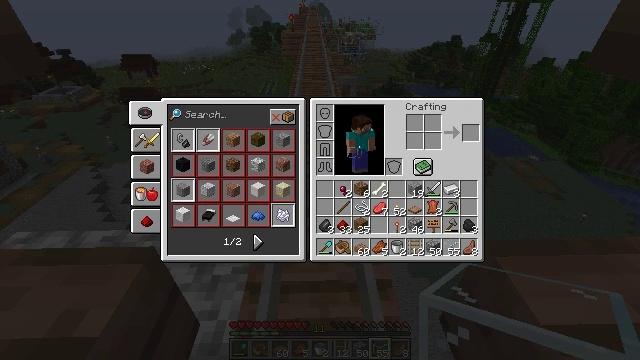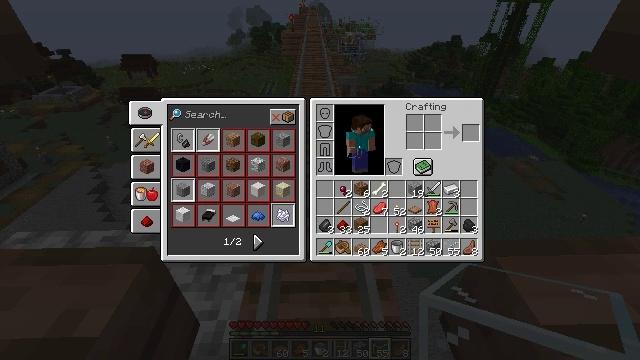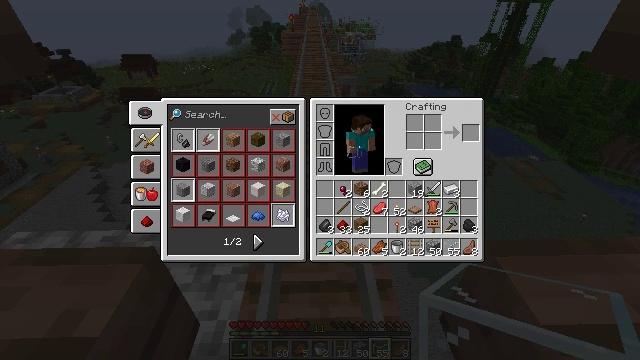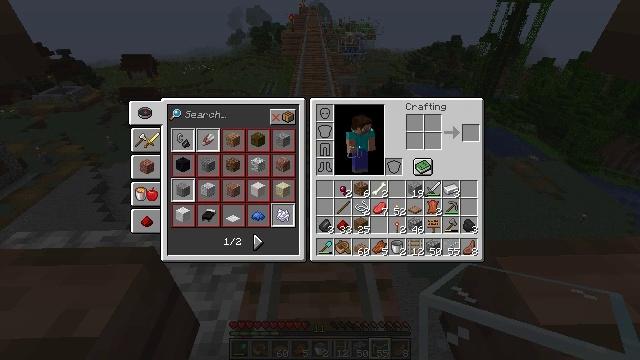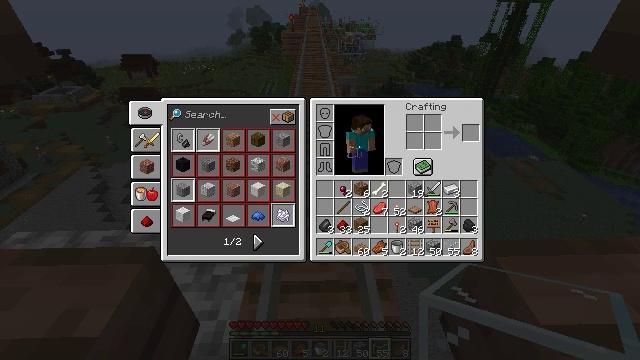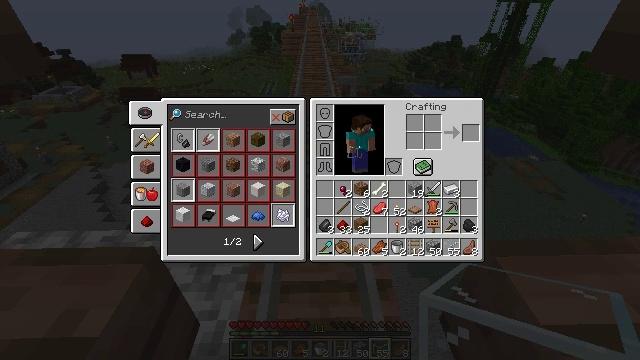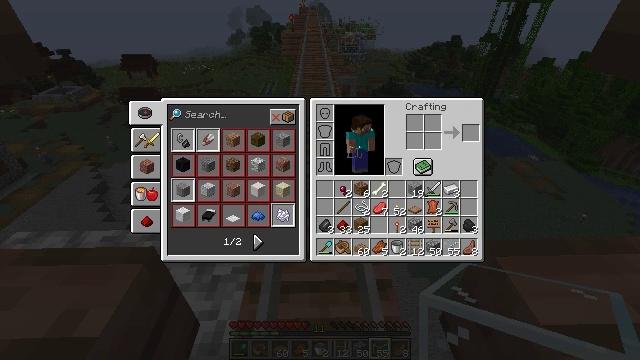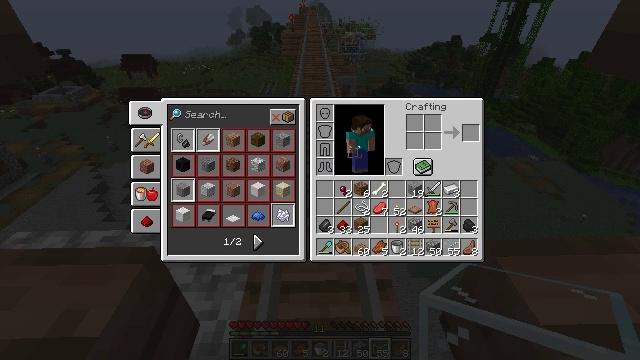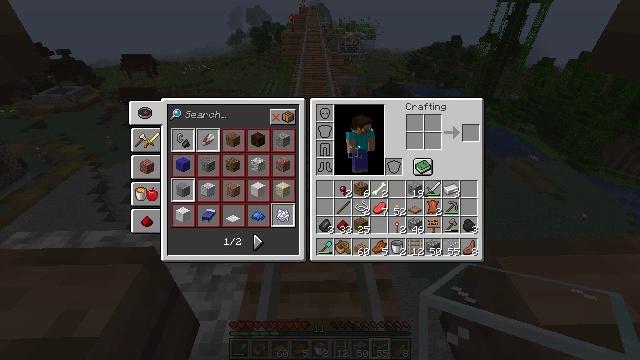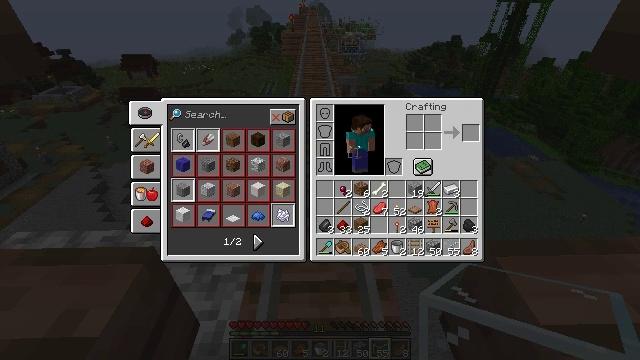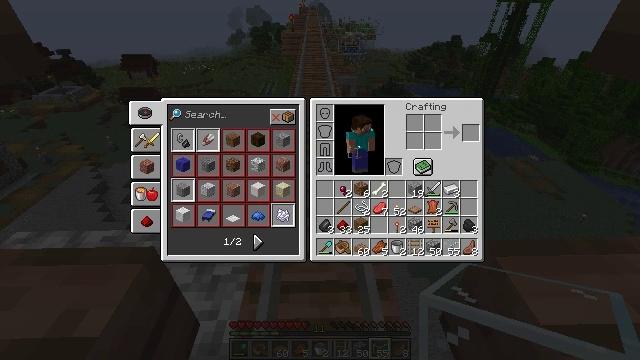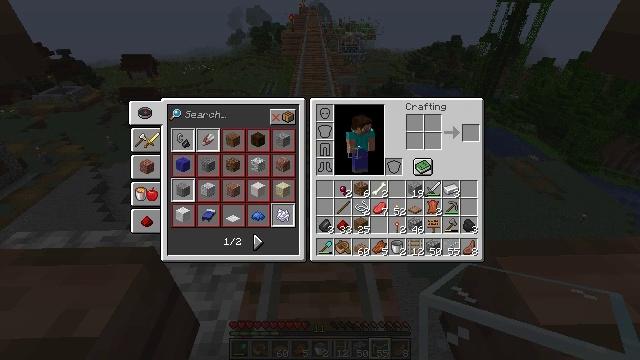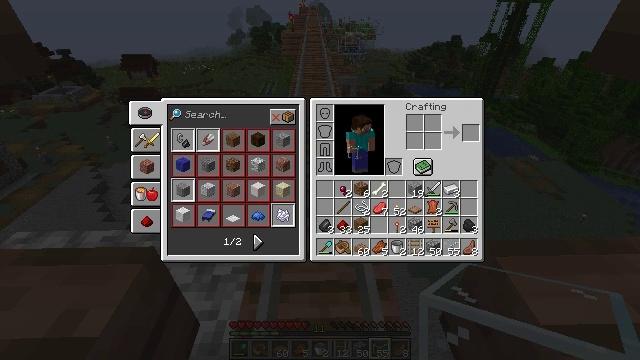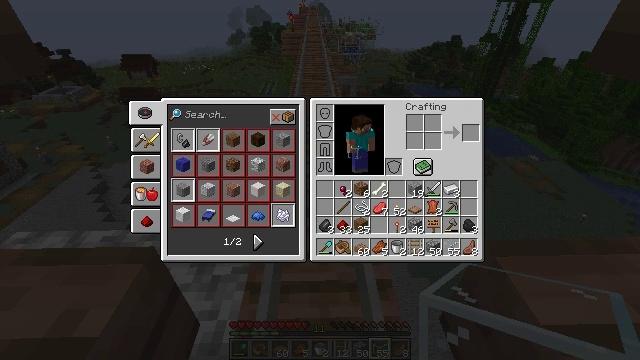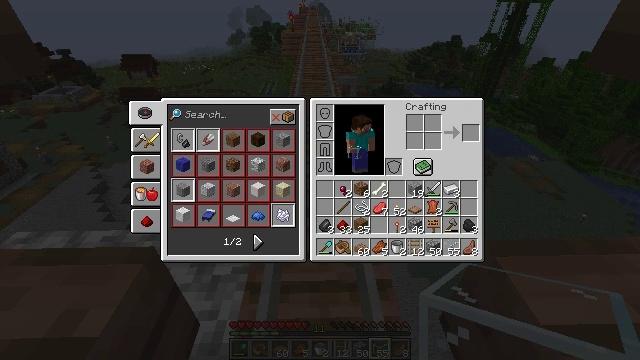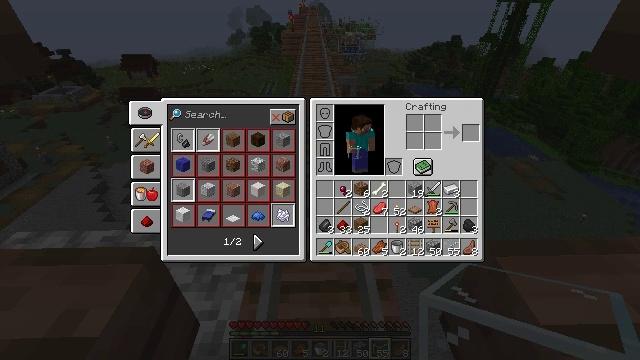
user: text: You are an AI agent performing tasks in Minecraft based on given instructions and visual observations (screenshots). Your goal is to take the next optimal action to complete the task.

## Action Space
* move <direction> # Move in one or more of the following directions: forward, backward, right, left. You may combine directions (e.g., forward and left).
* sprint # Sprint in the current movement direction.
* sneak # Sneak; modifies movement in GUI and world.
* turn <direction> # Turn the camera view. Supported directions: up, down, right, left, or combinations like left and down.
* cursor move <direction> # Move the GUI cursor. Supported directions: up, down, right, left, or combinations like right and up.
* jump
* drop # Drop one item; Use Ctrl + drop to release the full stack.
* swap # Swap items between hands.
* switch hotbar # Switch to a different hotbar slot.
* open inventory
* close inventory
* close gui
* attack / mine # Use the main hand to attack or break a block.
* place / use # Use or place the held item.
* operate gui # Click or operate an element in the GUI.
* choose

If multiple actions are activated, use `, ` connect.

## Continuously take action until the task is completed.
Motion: motion action
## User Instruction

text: Attack the glass to break it.
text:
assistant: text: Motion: no_op
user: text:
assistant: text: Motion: no_op
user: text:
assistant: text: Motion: no_op
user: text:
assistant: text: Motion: no_op
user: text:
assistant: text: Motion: no_op
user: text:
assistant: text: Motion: no_op
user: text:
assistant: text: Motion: no_op
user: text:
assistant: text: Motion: no_op
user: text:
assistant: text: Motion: no_op
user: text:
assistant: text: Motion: no_op
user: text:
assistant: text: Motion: no_op
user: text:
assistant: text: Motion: no_op
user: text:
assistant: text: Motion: no_op
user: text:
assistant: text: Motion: no_op
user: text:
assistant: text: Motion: no_op
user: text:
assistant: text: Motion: no_op
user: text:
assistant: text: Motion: no_op
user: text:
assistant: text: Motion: no_op
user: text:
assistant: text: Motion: no_op
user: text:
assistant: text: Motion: no_op
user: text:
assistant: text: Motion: no_op
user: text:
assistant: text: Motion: no_op
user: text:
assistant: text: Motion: no_op
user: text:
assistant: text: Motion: no_op
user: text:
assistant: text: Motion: no_op
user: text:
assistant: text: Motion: no_op
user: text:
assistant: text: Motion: no_op
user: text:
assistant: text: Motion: no_op
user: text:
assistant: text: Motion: no_op
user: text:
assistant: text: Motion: no_op